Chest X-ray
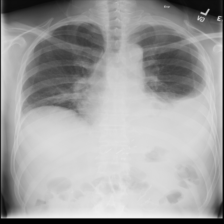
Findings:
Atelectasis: negative
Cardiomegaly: negative
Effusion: negative
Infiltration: negative
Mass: negative
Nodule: negative
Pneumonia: negative
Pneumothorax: negative
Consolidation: negative
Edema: negative
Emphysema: negative
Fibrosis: negative
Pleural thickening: negative
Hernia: negative